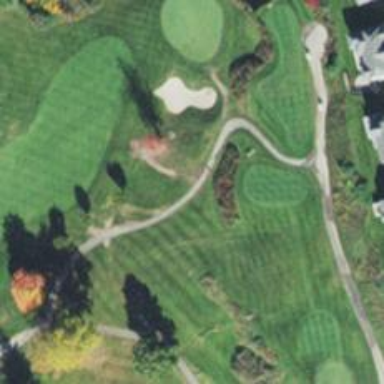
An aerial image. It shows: Path for golf carts.